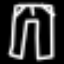
Label: pants